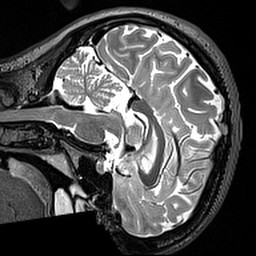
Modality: T2w
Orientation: sagittal
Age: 21
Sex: female
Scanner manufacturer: siemens
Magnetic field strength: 3 T
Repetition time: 3.2 s
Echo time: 0.567 s